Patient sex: M
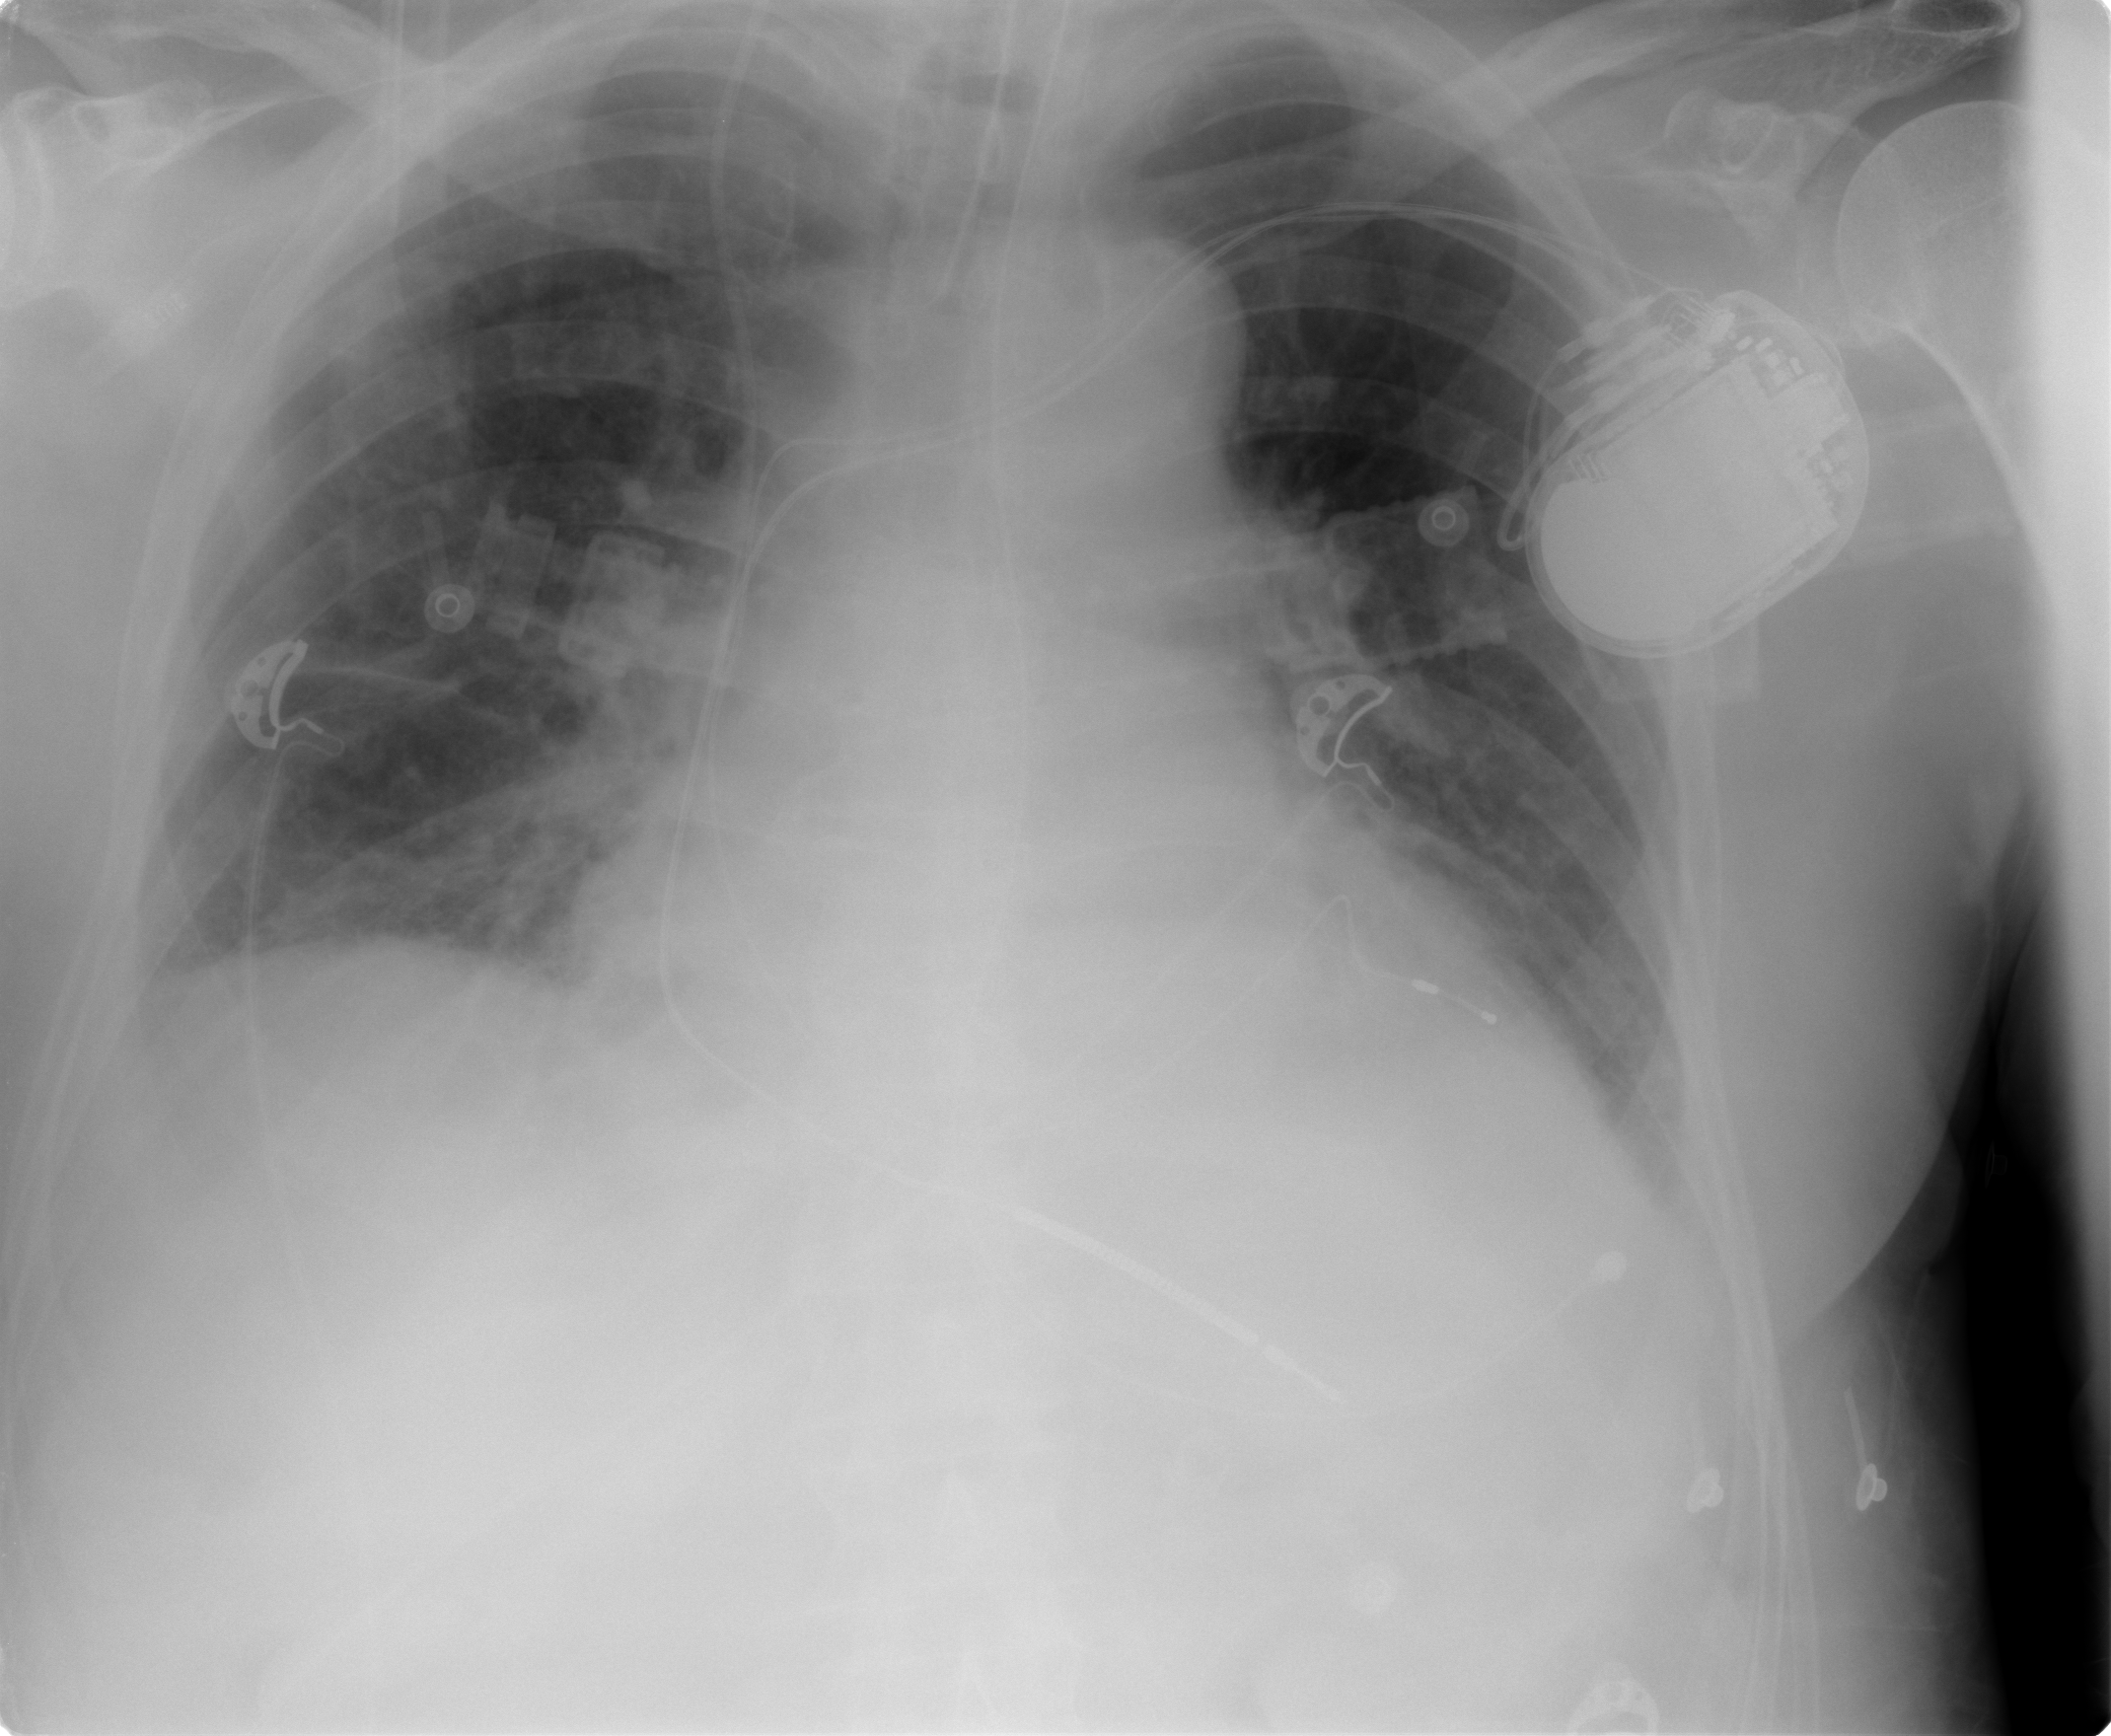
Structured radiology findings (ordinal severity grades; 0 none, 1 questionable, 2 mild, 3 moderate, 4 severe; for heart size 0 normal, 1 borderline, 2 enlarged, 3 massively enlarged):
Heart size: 2
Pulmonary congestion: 2
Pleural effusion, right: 0
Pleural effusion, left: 0
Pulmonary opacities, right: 2
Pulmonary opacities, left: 1
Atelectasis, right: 0
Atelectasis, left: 2